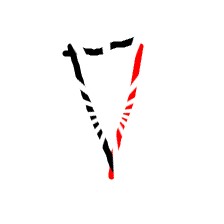
Shape: triangle